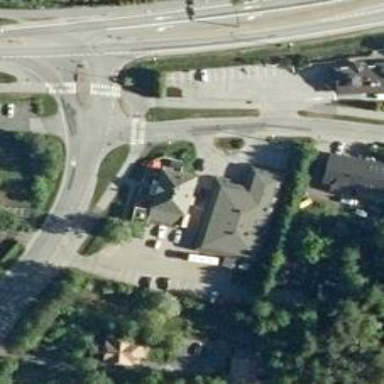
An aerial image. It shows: Convenience shop.